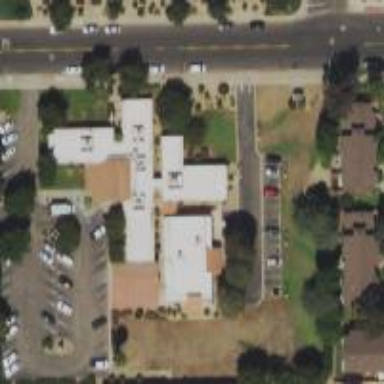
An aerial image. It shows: Clinic building providing healthcare services.